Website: macys
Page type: billing-address
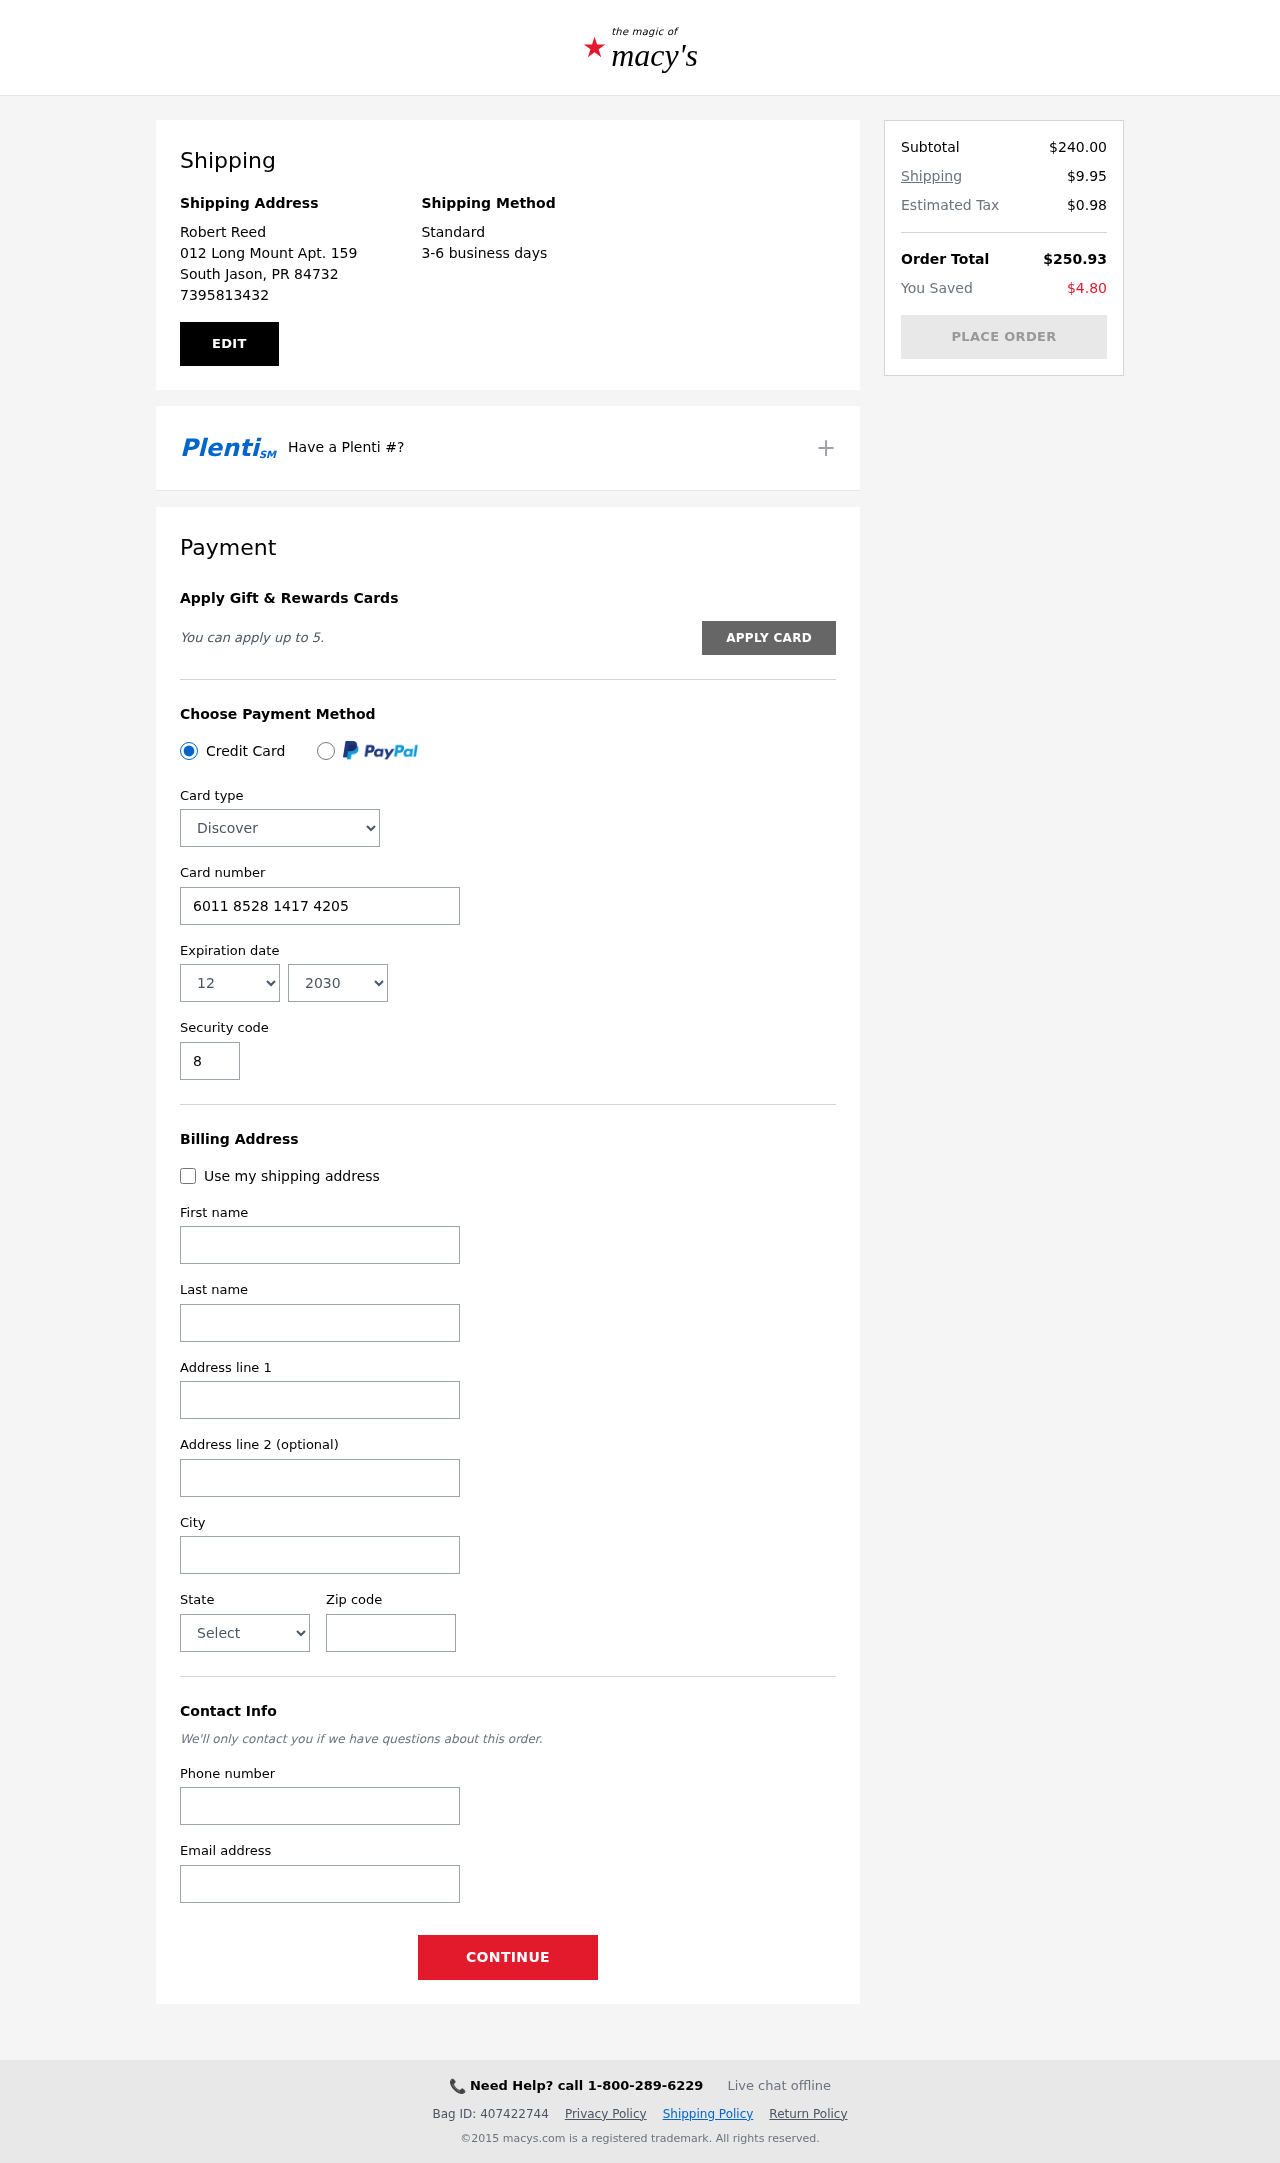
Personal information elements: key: PII_CARD_CVV
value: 841
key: PII_CARD_EXPIRY_MONTH
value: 12
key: PII_CARD_EXPIRY_YEAR
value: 30
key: PII_CARD_NUMBER
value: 6011 8528 1417 4205
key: PII_CARD_TYPE
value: Discover
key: PII_CITY
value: South Jason
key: PII_CITY_STATE_ZIP
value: South Jason, PR 84732
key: PII_EMAIL
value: robert.reed@gmail.com
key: PII_FIRSTNAME
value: Robert
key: PII_FULLNAME
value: Robert Reed
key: PII_LASTNAME
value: Reed
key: PII_PHONE
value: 7395813432
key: PII_POSTCODE
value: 84732
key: PII_STATE
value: PR
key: PII_STREET
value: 012 Long Mount Apt. 159
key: PII_STREET2
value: Suite 578
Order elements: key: ORDER_SUBTOTAL
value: $240.00
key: ORDER_SHIPPING_COST
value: $9.95
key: ORDER_TAX
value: $0.98
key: ORDER_TOTAL
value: $250.93
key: ORDER_SAVINGS
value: $4.80